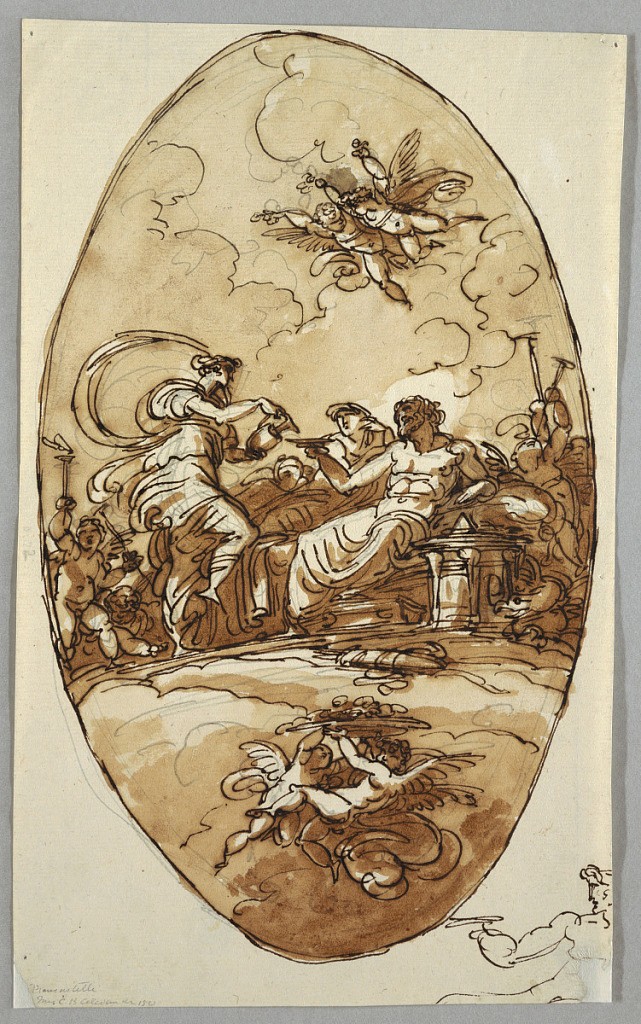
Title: Hebe Offering a Drink to Zeus
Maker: Felice Giani, Italian, 1758–1823
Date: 1810–23
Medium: Pen and brown ink, brush and brown wash over traces of graphite on cream laid paper
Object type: Drawing
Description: Sitting god extends his right hand with bowl towards Hebe, who stands pouring ambrosia with both hands from pitcher. Juno appears beside Zeus. Putti with trumpets standing around. Above are flying putti with flowers, below two putti support dish with fruit. Below in right corner, sketch of part of young man extending his right arm.